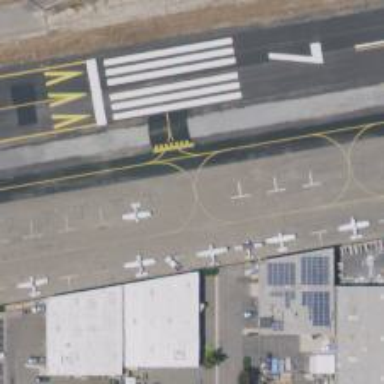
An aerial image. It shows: Image of taxiway at airport.